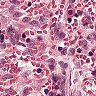
Metastatic tissue present: no